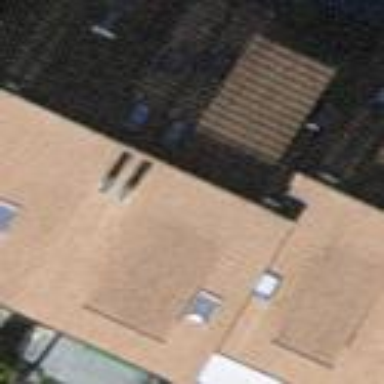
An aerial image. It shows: Terrace building.